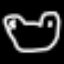
Label: frog